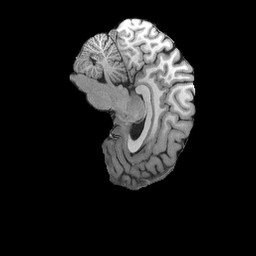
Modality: T1w
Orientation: sagittal